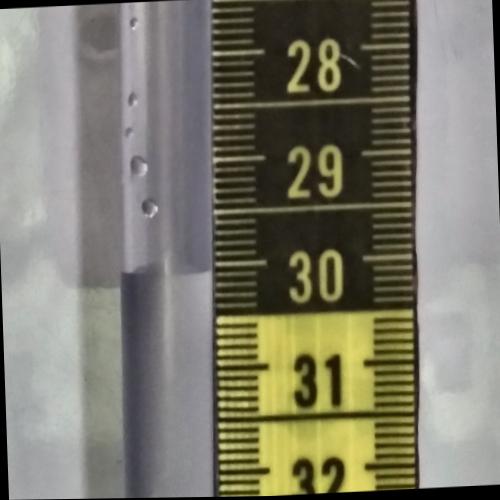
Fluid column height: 30.1 cm